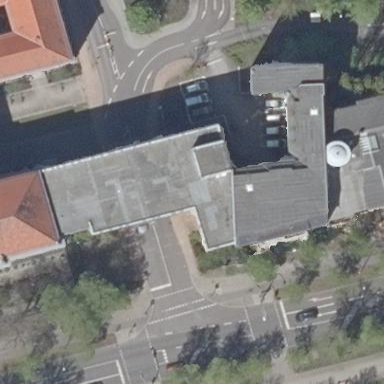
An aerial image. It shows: Government office building.